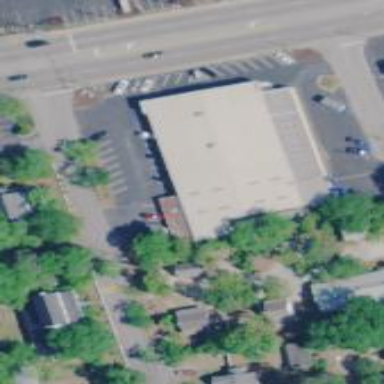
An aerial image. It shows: Building.